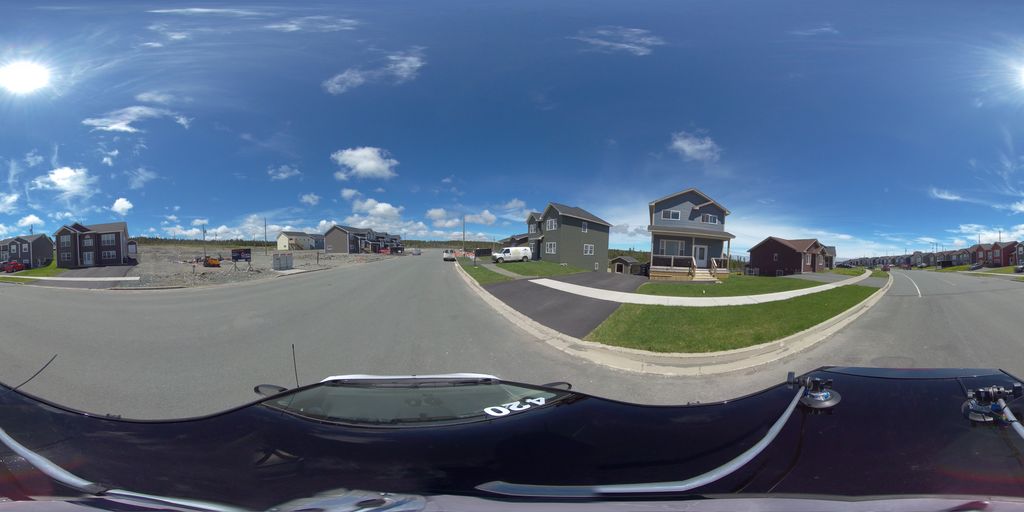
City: st_johns